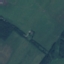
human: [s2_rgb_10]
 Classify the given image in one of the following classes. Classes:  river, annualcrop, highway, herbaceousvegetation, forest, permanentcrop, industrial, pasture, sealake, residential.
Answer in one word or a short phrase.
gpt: Pasture